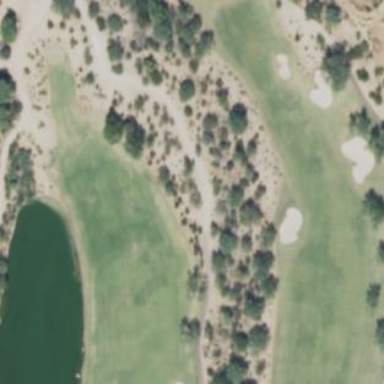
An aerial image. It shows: Rough grassy area used for golf.